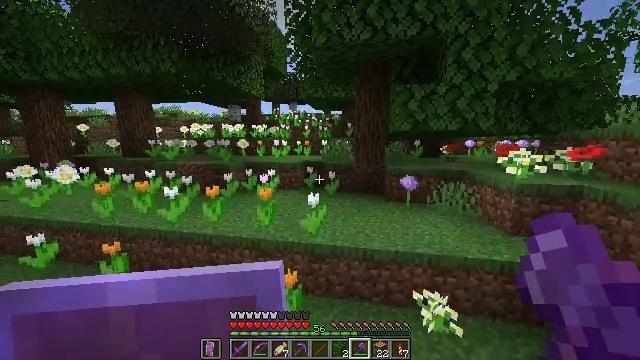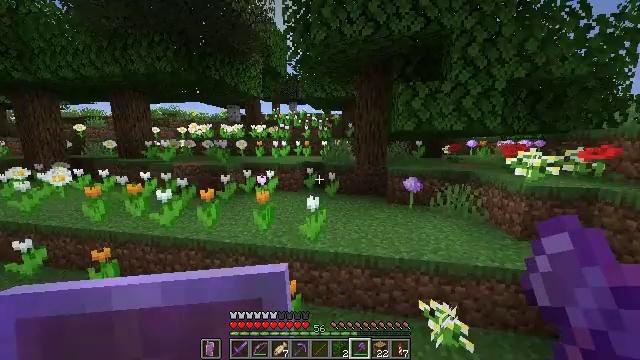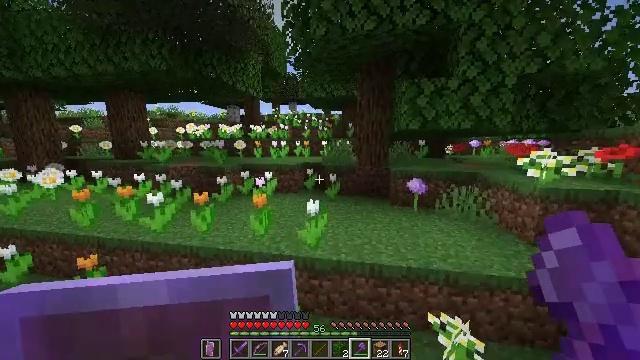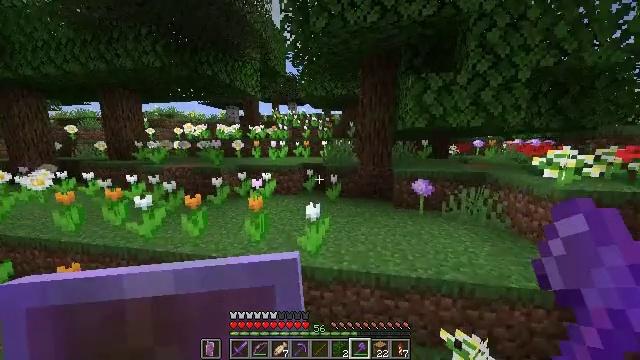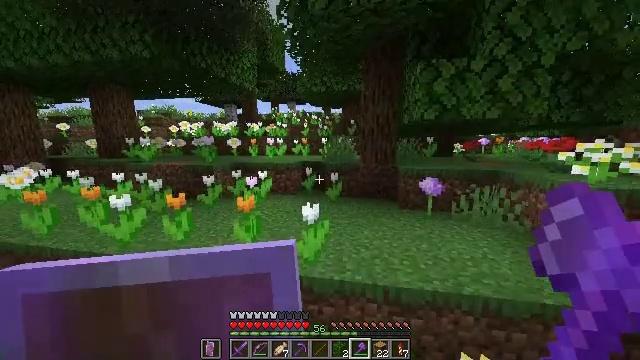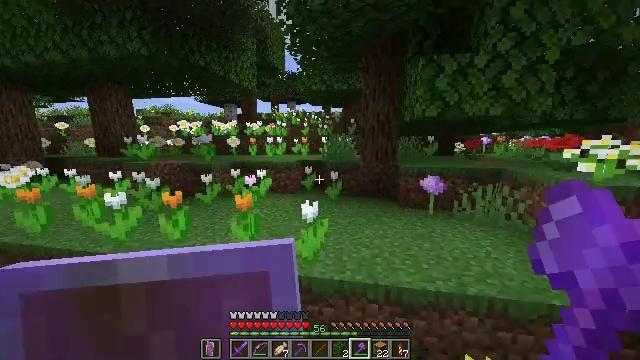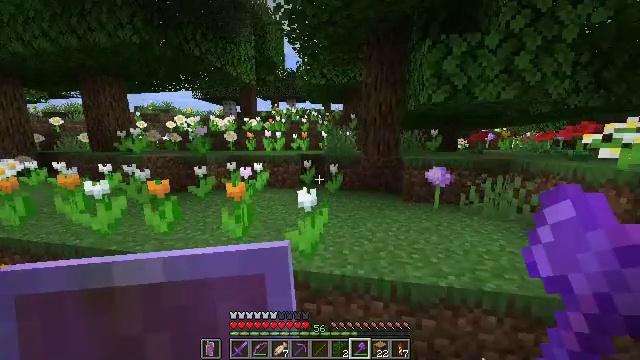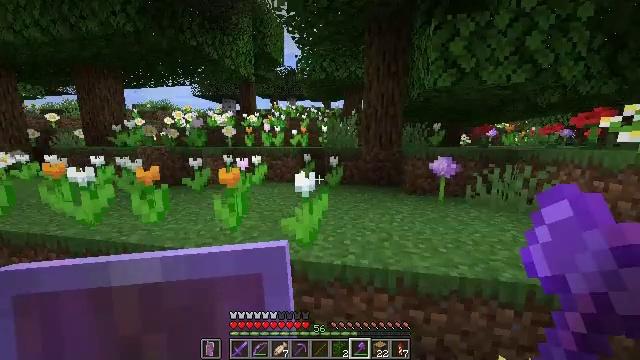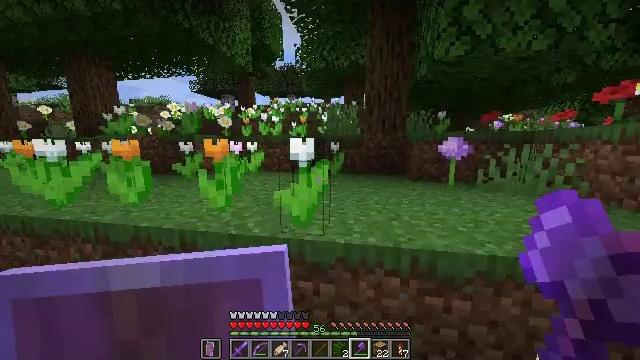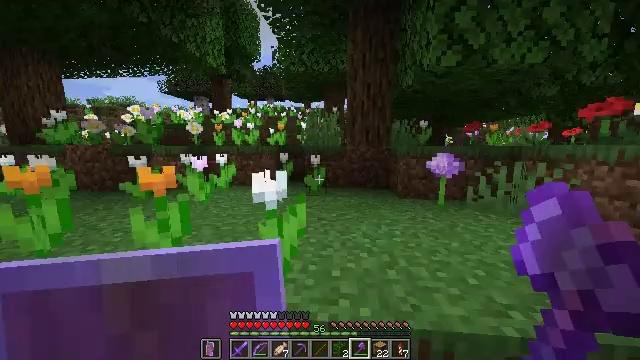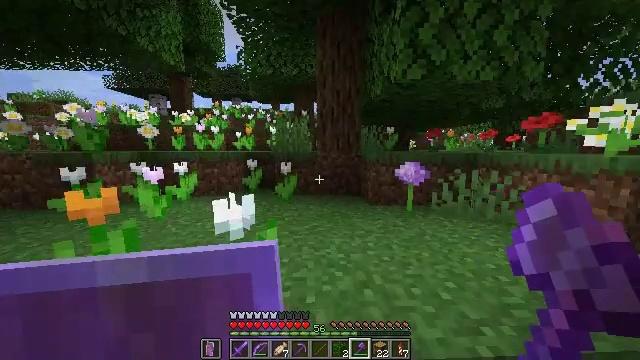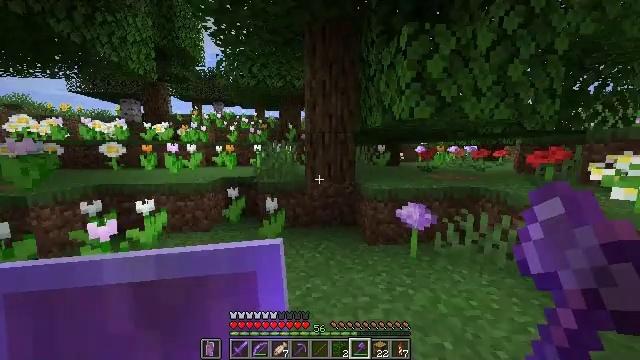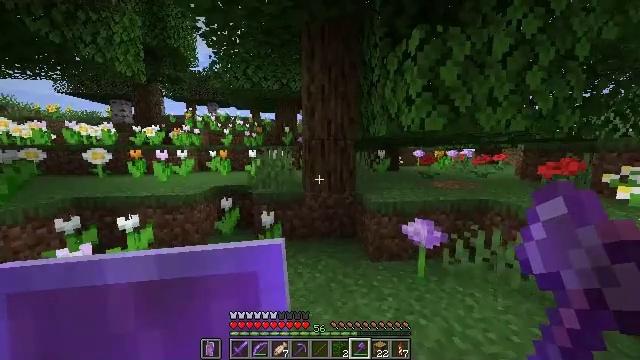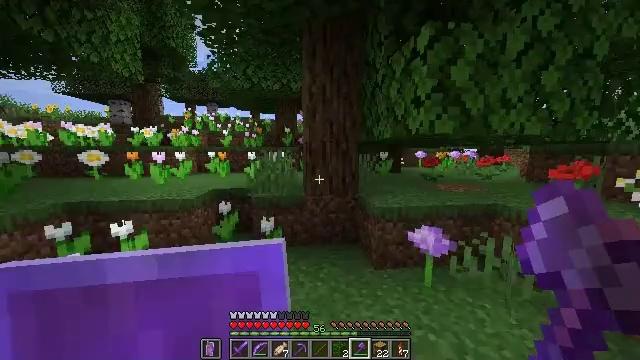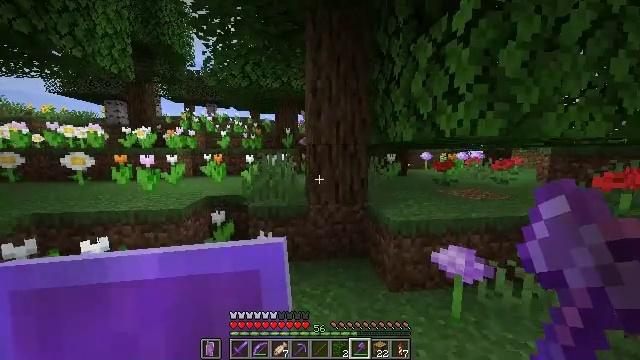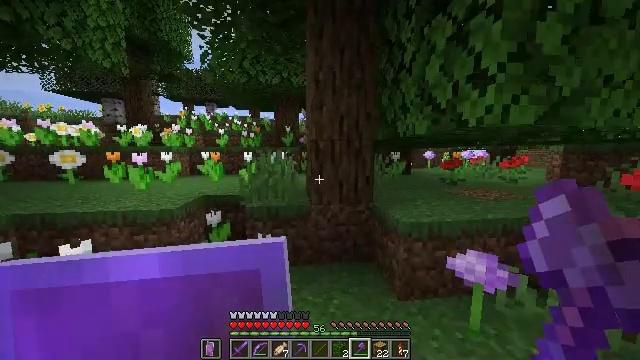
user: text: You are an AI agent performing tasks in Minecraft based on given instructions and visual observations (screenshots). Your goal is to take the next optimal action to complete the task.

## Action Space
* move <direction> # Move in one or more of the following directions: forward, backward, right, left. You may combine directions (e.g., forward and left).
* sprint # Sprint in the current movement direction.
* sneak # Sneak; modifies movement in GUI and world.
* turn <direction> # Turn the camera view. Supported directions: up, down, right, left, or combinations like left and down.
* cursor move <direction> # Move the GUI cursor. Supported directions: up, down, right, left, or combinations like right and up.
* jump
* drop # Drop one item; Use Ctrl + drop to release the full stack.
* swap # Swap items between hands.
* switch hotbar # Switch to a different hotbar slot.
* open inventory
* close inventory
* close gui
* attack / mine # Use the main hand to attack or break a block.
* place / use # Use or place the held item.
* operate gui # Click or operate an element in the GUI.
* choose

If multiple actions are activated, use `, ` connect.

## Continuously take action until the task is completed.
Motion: motion action
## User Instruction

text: Chop down the oak log.
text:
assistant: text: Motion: move forward, sprint
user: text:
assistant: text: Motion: move forward, sprint
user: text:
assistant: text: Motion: move forward, sprint
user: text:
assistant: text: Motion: move forward, sprint
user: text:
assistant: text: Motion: move forward, sprint
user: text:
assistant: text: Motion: move forward, sprint
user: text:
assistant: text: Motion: move forward, sprint
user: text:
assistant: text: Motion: move forward, sprint
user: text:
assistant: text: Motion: move forward, sprint, turn right, jump
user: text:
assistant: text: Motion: move forward, sprint, turn right, jump
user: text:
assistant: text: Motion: move forward, sprint, turn right, jump
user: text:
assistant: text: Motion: move forward, sprint, turn right, jump
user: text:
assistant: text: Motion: move forward, sprint
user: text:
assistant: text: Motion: move forward, sprint
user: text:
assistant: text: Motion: move forward, sprint
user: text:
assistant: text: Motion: move forward, sprint
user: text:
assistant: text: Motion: move forward, sprint
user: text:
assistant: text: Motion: move forward, sprint
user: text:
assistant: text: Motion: move forward, sprint
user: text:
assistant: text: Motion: move forward, sprint
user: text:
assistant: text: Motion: move forward, sprint, turn right and up
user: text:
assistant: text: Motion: move forward, sprint, turn right and up
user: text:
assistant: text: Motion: move forward, sprint, turn right and up
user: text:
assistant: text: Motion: turn right and up
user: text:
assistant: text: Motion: turn up
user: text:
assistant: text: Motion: turn up
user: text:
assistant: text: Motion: turn up, attack / mine
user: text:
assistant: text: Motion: attack / mine
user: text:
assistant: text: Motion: attack / mine
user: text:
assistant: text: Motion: attack / mine